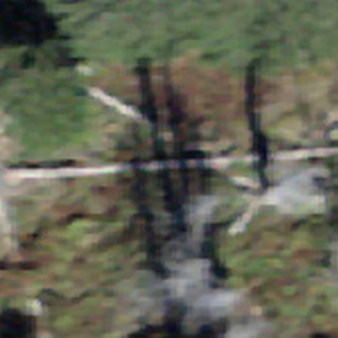
Label: other